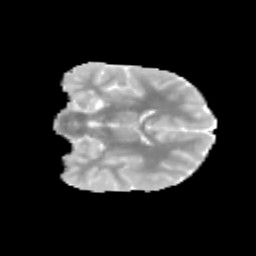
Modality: MD
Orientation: coronal
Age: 11
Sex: female
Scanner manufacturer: siemens
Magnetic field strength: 3 T
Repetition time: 3.8 s
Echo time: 0.07 s